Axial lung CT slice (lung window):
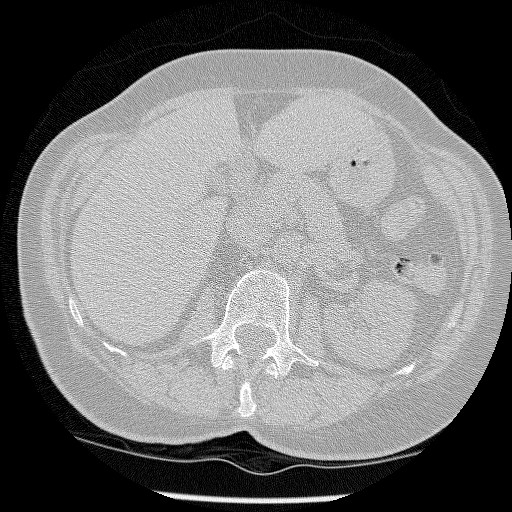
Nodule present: no